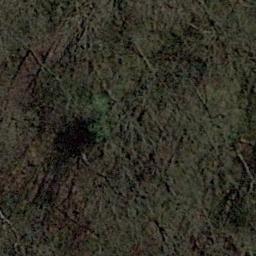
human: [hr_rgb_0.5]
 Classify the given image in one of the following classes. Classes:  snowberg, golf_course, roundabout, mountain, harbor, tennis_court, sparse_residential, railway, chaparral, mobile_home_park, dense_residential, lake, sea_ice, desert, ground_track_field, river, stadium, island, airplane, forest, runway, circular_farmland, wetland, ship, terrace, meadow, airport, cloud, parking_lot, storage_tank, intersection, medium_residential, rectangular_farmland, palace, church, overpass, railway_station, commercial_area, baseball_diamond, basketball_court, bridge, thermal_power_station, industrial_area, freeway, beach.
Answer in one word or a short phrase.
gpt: forest